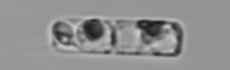
Label: Guinardia_delicatula_TAG_internal_parasite